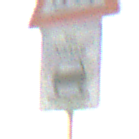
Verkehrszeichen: BeiNaesse
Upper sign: SchleuderOderRutschgefahr
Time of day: SunriseSunset
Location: Outdoor (RoadRail)
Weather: PartlyCloudy
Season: NotSpecified
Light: Natural